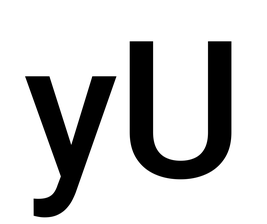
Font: Roboto_Medium